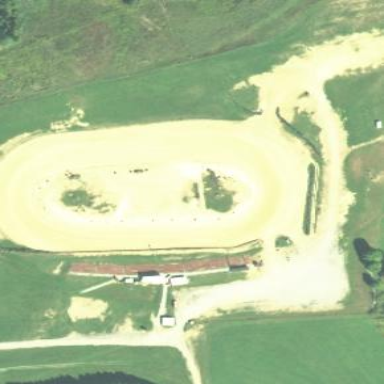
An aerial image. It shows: Dirt raceway for motor sports.